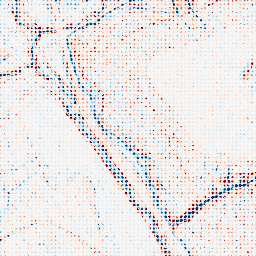
Category: edge_preserving
Decomposition family: anisotropic_diffusion
Decomposition parameters: iterations: 20
kappa: 30
gamma: 0.05
Upsampling method: sinc_hamming
Upsampling parameters: scale: 8
kernel_size: 4
Upsampling scale: 8